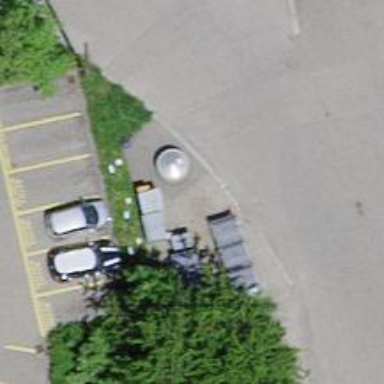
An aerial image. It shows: Recycling container in the area designated for recycling.